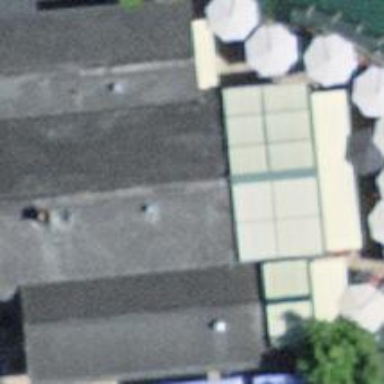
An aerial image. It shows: Restaurant.